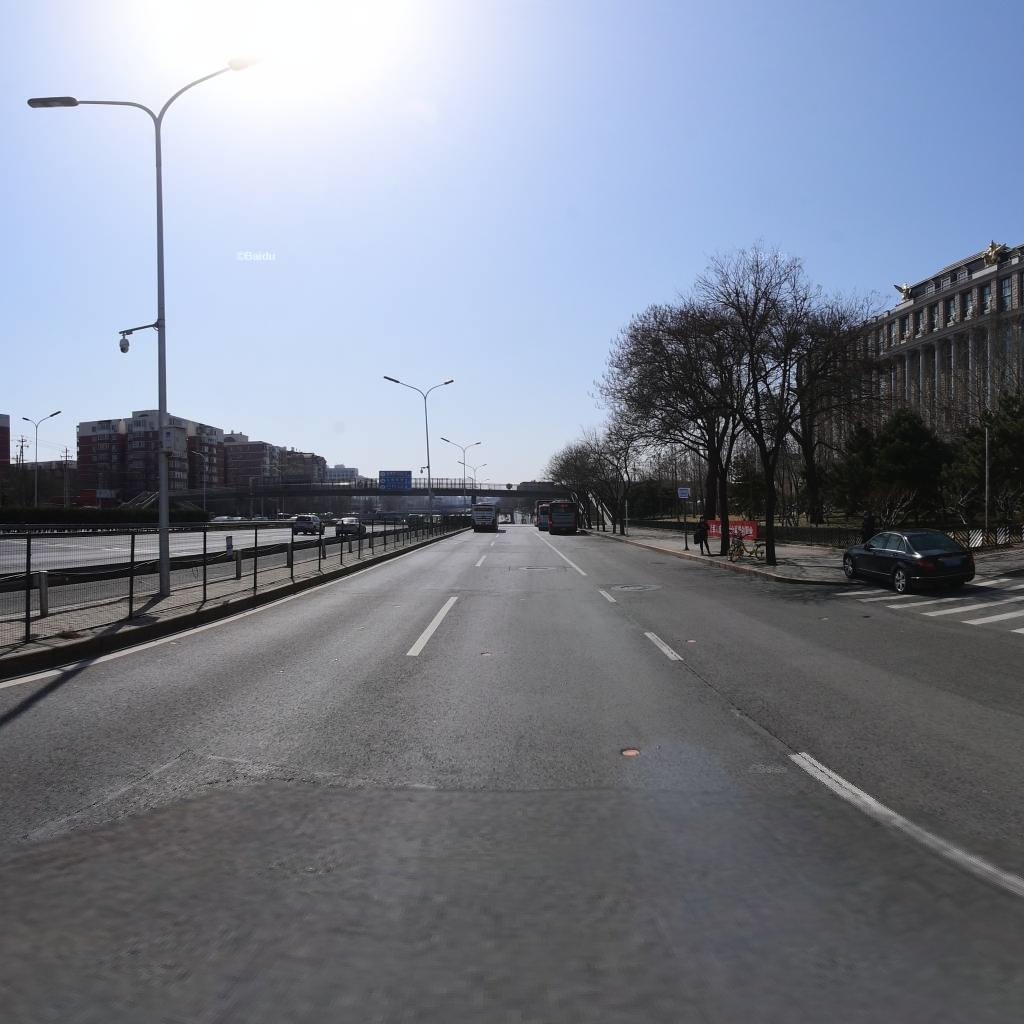
Region: Haidian
Road damage annotations: transverse crack, longitudinal crack, longitudinal crack, pothole, manhole cover, pothole, pothole, pothole